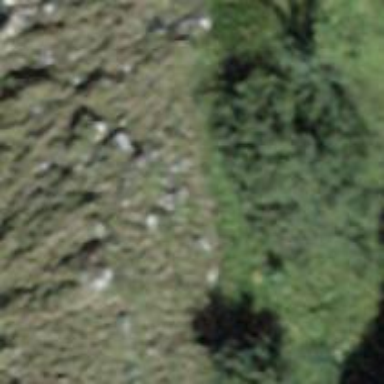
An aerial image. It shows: Natural ridge.